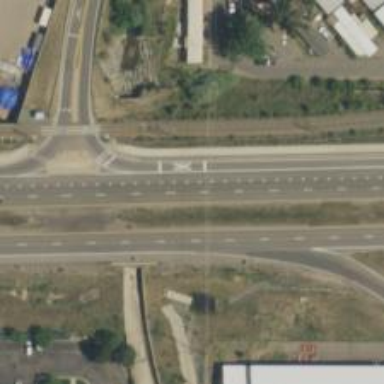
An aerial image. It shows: Motorway junction.